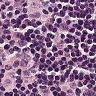
Metastatic tissue present: no